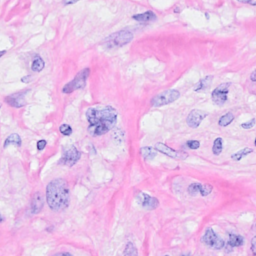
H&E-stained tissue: Breast